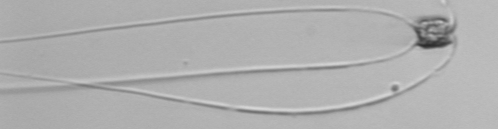
Label: Chaetoceros_peruvianis